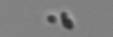
Label: detritus